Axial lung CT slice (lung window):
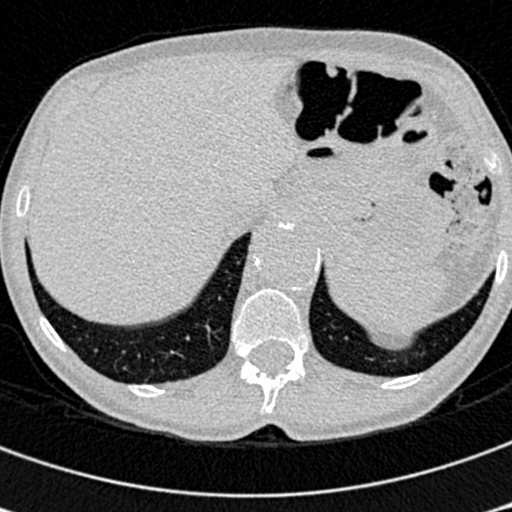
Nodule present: no